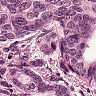
Metastatic tissue present: yes